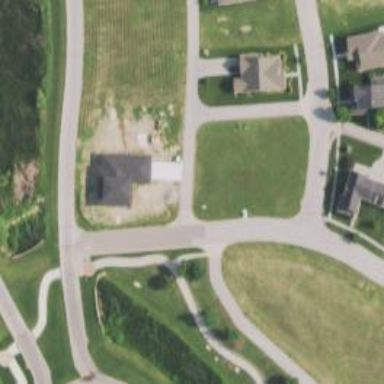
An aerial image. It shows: Alley classified as service road.